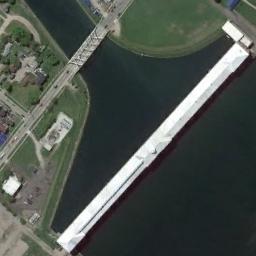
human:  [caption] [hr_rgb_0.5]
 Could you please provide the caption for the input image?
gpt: Two bridges are over the river .

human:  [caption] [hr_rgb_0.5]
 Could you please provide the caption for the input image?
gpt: A bridge connects the land on both sides of the turquoise water  There is a parallel strip-shaped dam next to the bridge .

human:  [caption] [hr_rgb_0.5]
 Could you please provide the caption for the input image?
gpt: On one side of the river, There are farmland  And on the other side, There are settlements .

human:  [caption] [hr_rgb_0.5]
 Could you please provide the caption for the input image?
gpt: A bridge is built on a dark blue river and the river crosses the lawn .

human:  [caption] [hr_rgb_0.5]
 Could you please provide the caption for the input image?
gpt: Lots of green plants are under the bridge .